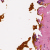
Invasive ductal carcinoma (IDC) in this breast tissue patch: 0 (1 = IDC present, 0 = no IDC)